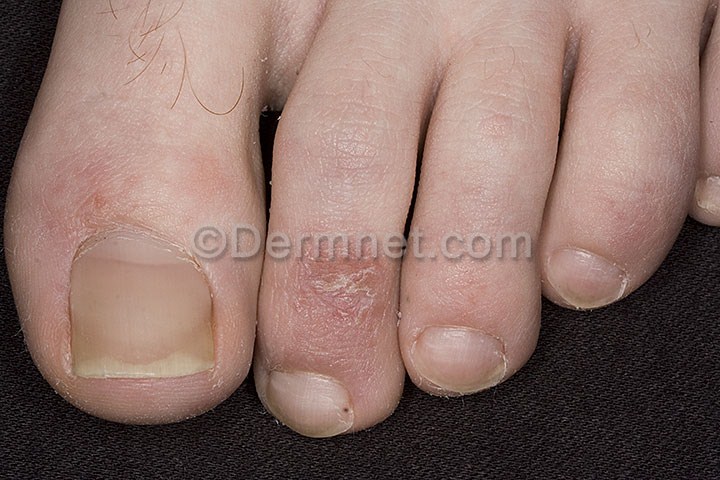
Disease: Lupus and other Connective Tissue diseases